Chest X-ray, AP view. Patient: 43 years old, sex M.
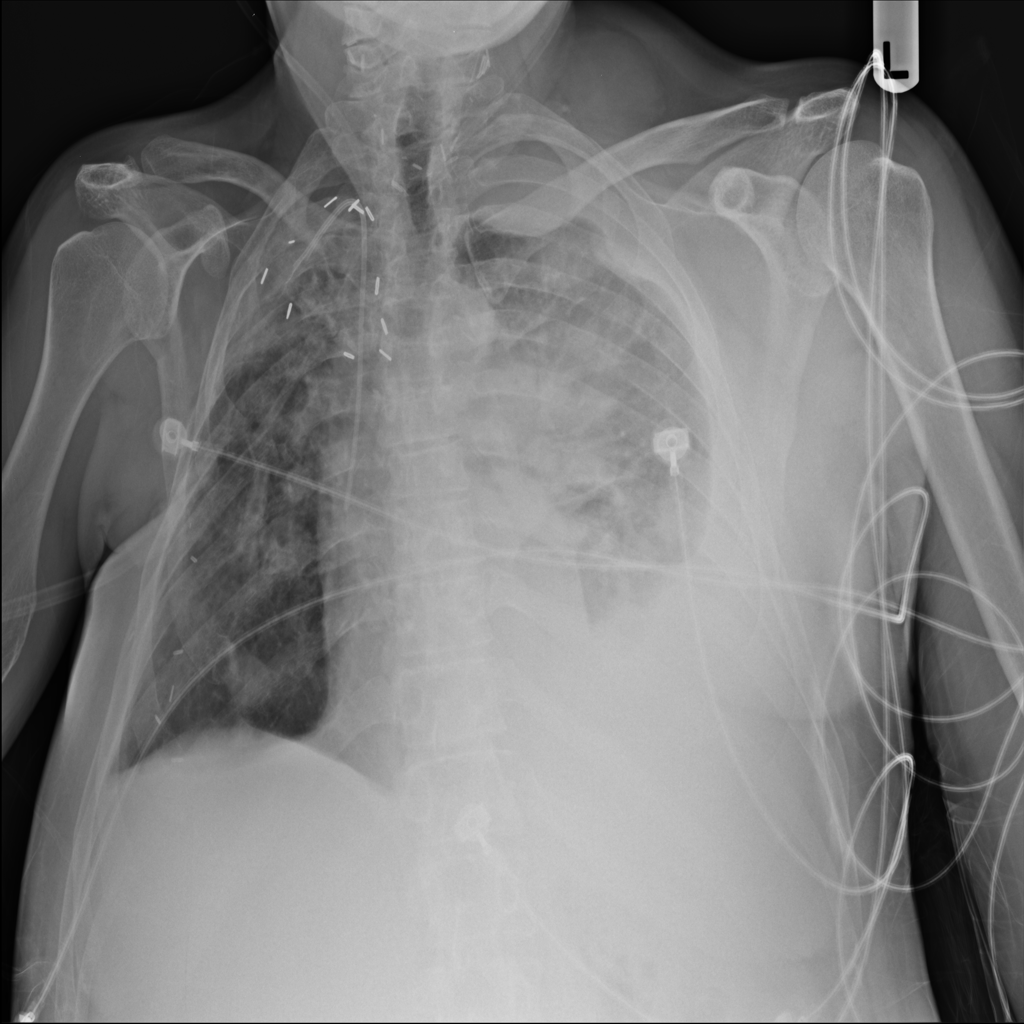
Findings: Effusion